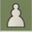
Piece: wP